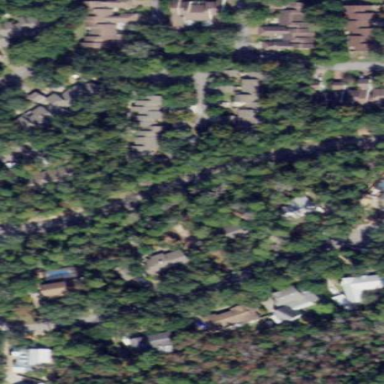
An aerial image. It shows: Residential area composed of single-family homes.